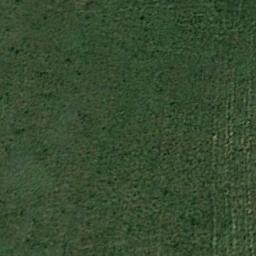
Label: meadow